RGB frame:
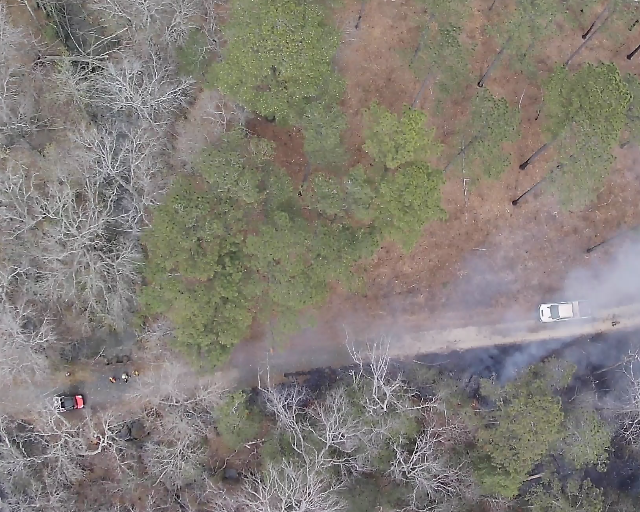
Thermal frame:
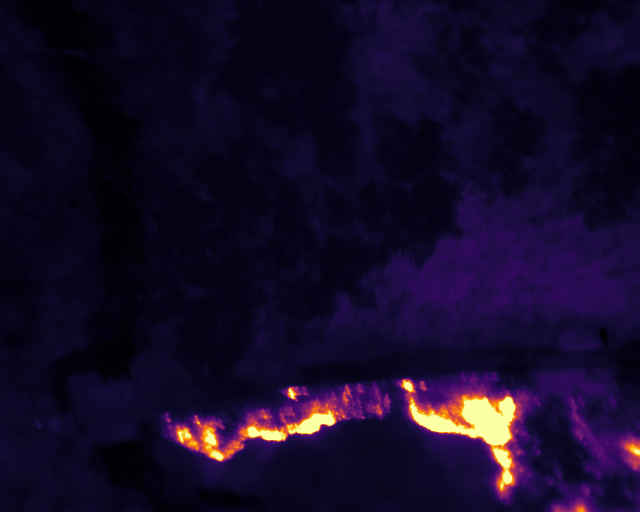
Captured: 2026-02-26 03:07:52
Pixels at or above 80 °C: 7958 (fraction of frame: 0.02429)